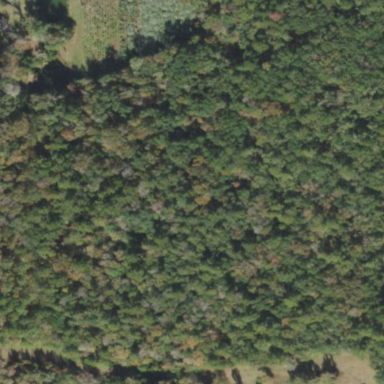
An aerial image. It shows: Mixed woodland with various types of leaves.